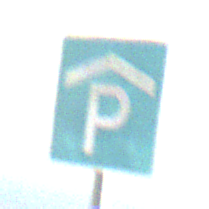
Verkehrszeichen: Parkhaus
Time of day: SunriseSunset
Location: Outdoor (Nature)
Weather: PartlyCloudy
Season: NotSpecified
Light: Natural